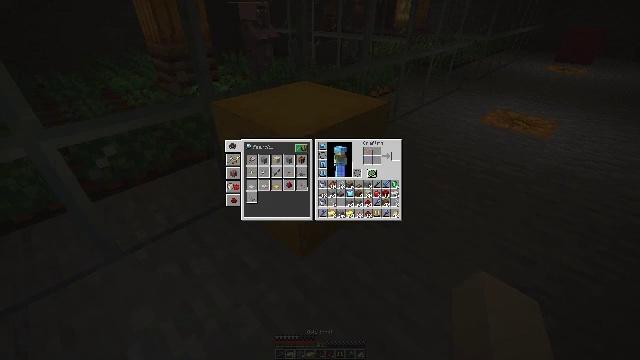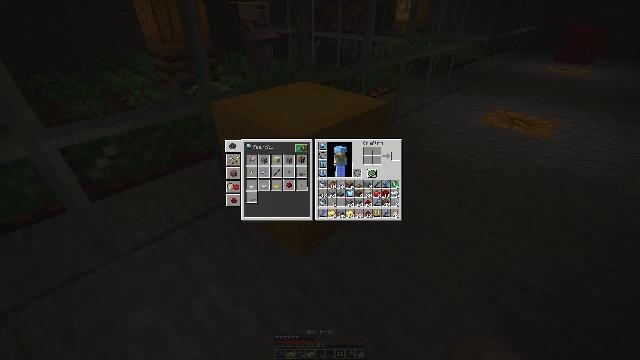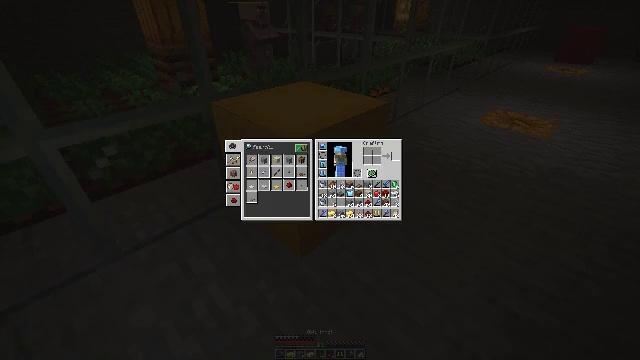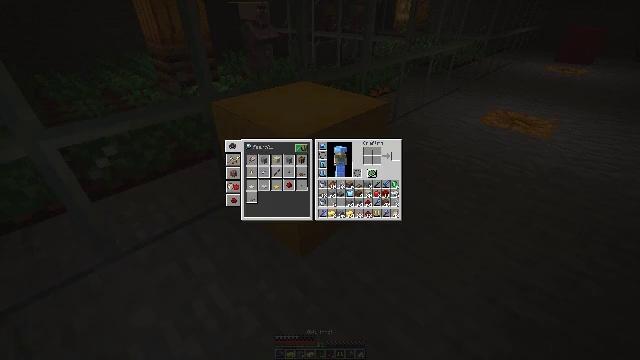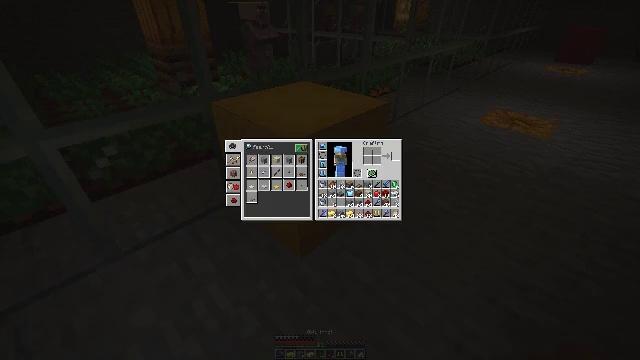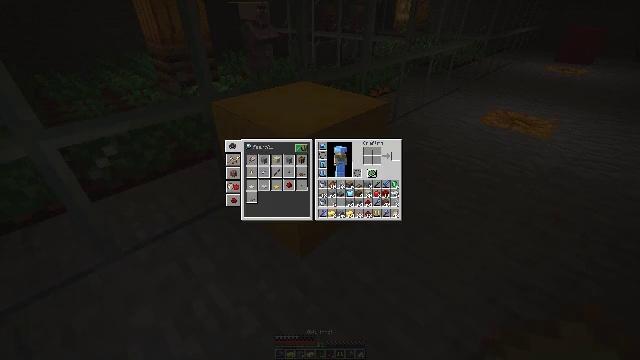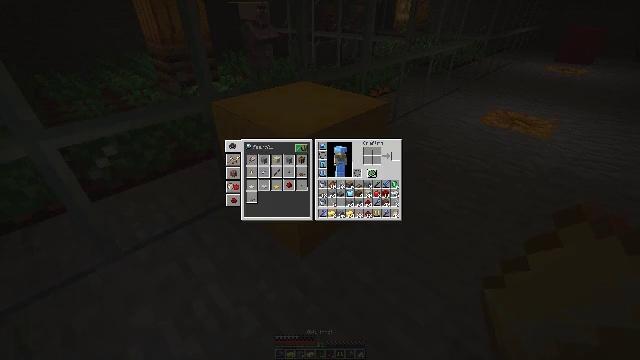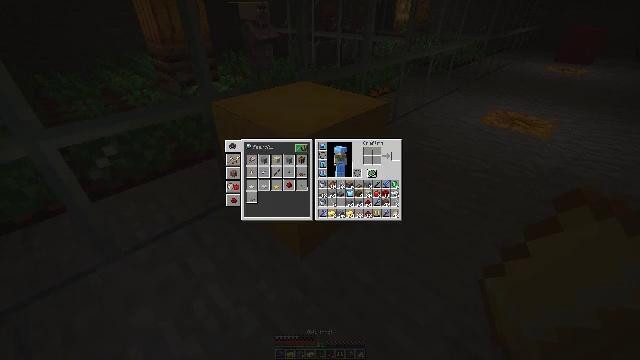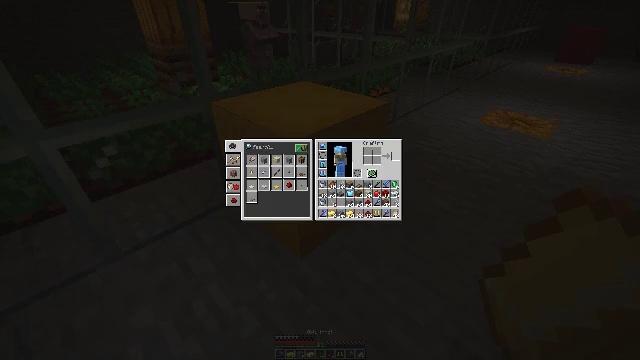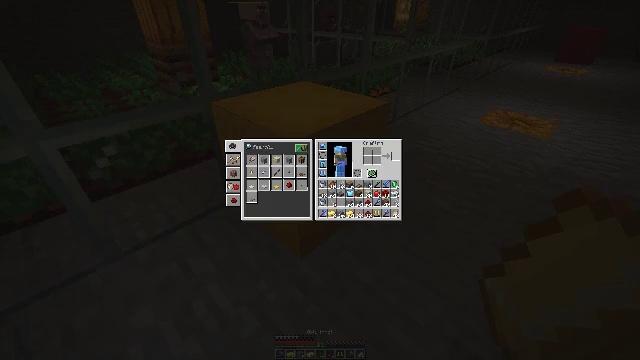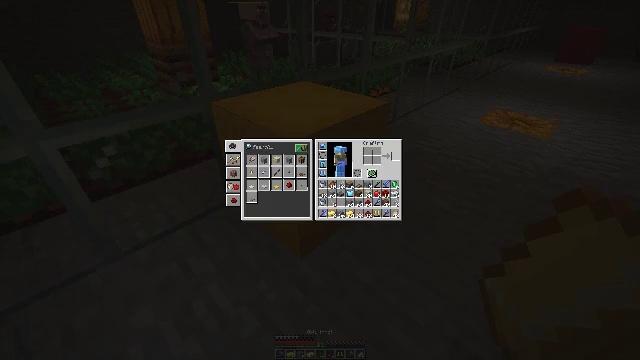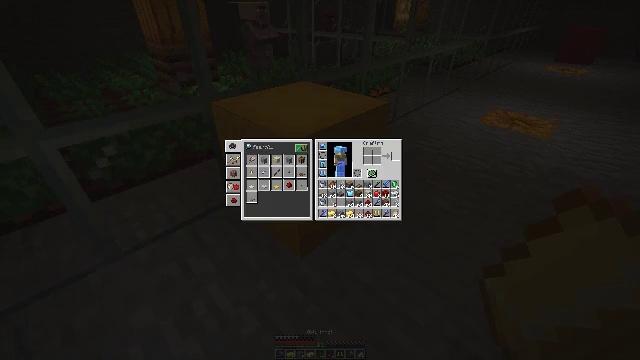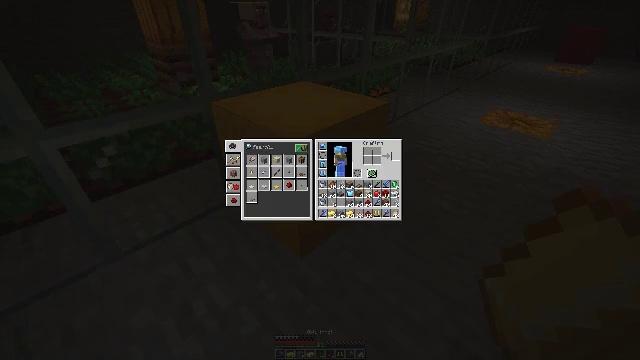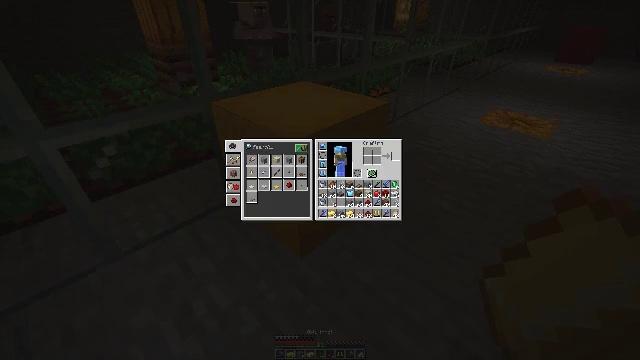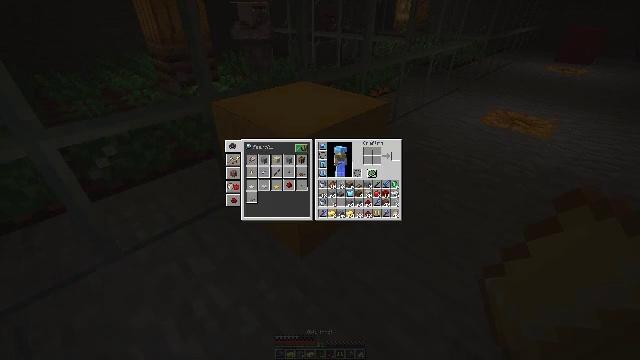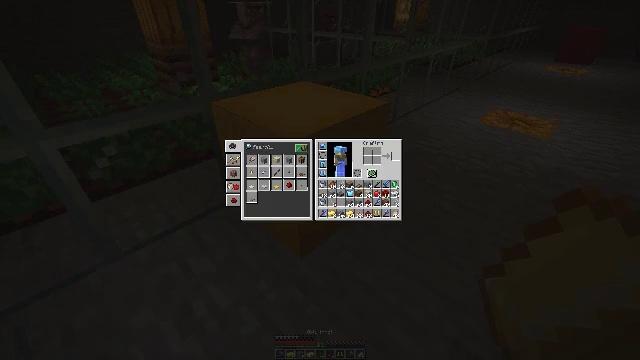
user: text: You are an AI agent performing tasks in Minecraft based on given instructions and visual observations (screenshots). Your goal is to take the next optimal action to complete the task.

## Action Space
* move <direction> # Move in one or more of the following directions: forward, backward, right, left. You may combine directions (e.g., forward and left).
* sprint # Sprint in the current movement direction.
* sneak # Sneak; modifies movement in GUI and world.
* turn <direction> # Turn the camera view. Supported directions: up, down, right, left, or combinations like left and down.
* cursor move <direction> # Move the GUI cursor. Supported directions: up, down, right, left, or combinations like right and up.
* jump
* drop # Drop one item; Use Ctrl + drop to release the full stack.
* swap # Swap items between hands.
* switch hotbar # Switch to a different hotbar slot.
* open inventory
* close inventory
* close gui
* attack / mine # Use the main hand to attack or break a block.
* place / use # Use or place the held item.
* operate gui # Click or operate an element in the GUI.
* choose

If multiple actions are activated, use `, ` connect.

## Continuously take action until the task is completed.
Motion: motion action
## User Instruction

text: Combine gold ingots and an apple to make a golden apple.
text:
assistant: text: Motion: sneak
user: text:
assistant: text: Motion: no_op
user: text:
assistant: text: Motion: no_op
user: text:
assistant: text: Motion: no_op
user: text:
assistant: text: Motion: no_op
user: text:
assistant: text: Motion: no_op
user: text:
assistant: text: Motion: no_op
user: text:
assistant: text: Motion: no_op
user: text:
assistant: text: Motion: no_op
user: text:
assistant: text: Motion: no_op
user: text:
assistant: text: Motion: no_op
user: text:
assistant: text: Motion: no_op
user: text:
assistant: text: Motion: no_op
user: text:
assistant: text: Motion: no_op
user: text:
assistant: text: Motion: no_op
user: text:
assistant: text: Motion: no_op
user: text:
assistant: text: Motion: turn left
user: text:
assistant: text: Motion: turn left
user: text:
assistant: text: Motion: turn left
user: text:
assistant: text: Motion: turn left, open inventory
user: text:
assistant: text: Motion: turn left, open inventory
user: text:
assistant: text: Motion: turn down, open inventory
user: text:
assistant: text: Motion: no_op
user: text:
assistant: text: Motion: no_op
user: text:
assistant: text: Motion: no_op
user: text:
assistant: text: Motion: move forward
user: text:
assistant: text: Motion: move forward
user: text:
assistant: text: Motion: move forward, turn left and up
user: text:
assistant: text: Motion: move forward, turn left and up
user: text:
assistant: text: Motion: move forward, sprint, turn left